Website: ulta-beauty
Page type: account-selection
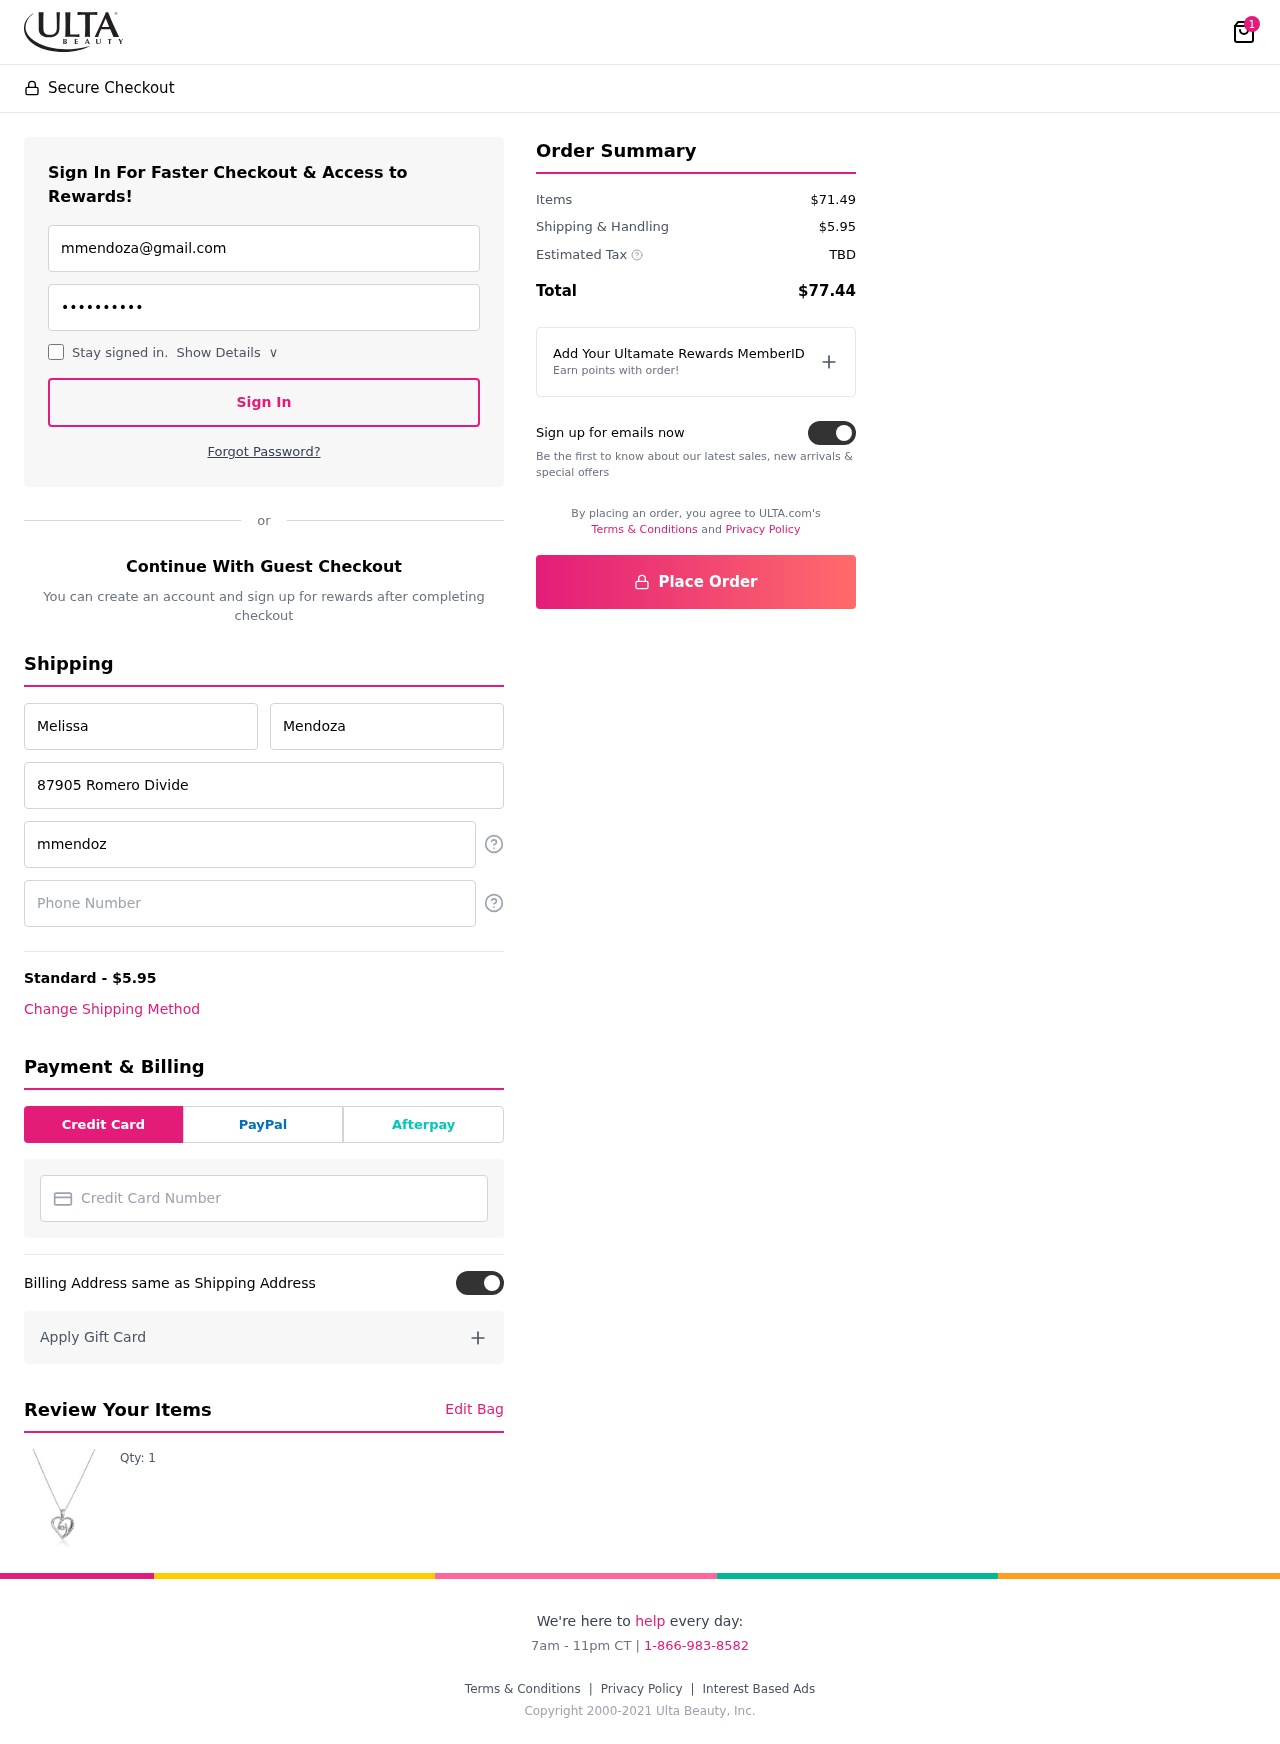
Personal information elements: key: PII_CARD_NUMBER
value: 2233 5157 0837 4998
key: PII_EMAIL
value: mmendoza@gmail.com
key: PII_EMAIL2
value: mmendoza@gmail.com
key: PII_FIRSTNAME
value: Melissa
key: PII_LASTNAME
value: Mendoza
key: PII_PHONE
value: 8746498794
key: PII_STREET
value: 87905 Romero Divide
Product elements: key: PRODUCT1_QUANTITY
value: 1
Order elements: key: ORDER_NUM_ITEMS
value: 1
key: ORDER_SHIPPING_COST
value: $5.95
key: ORDER_SUBTOTAL
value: $71.49
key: ORDER_TAX
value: TBD
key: ORDER_TOTAL
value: $77.44